Chest X-ray. View position: AP
Patient age: 45
Patient sex: M
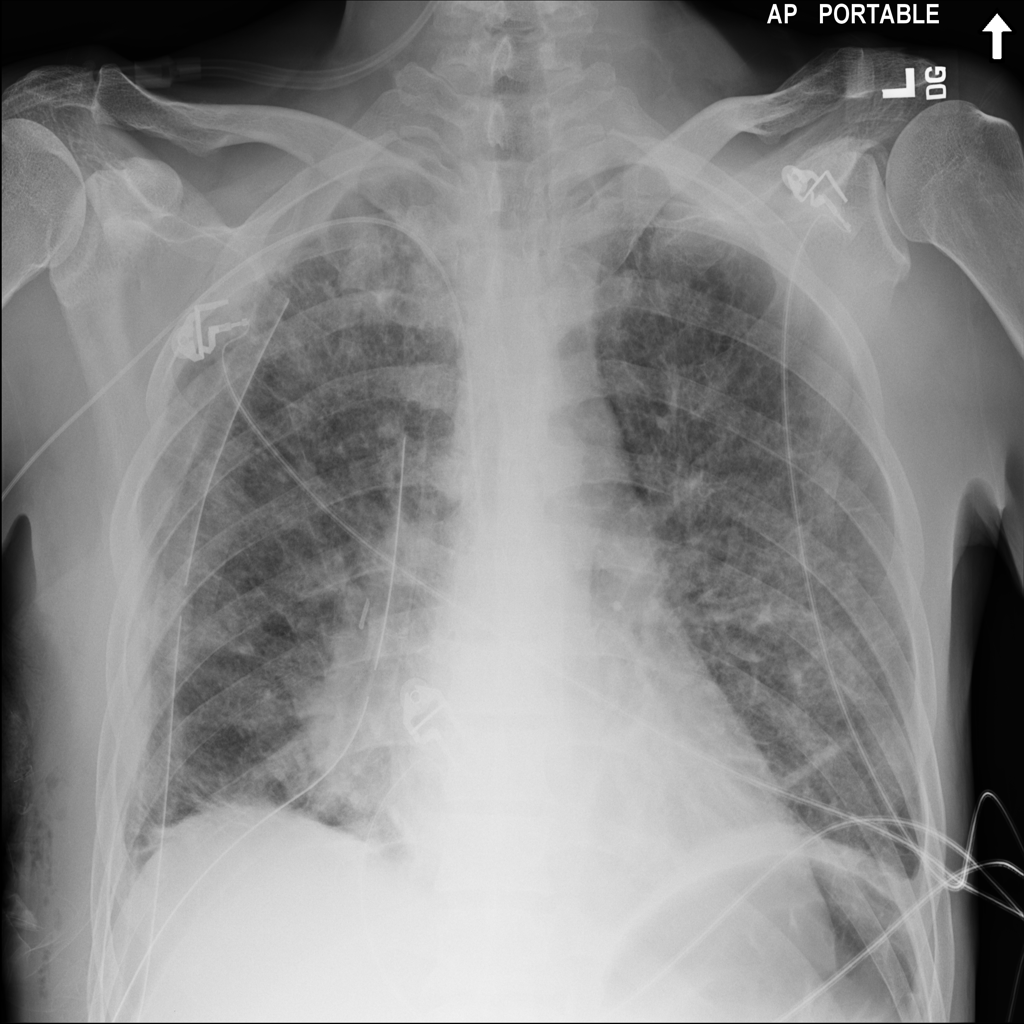
Finding: Pneumothorax